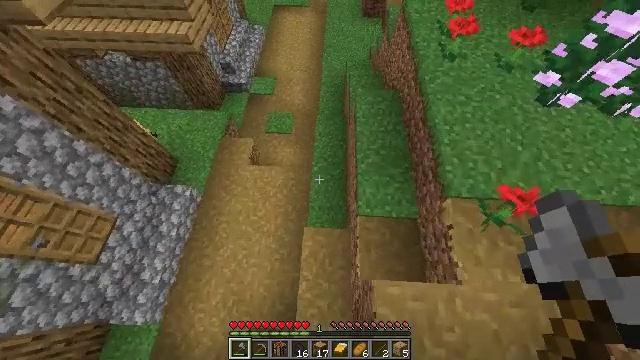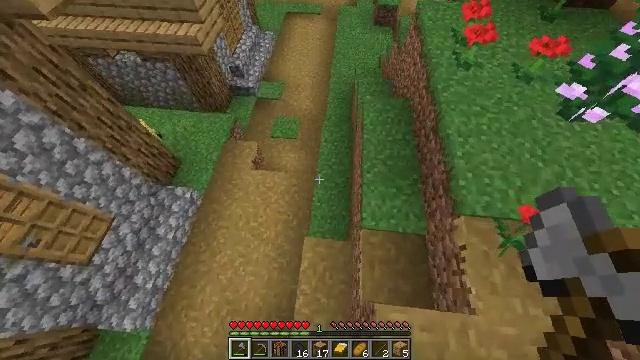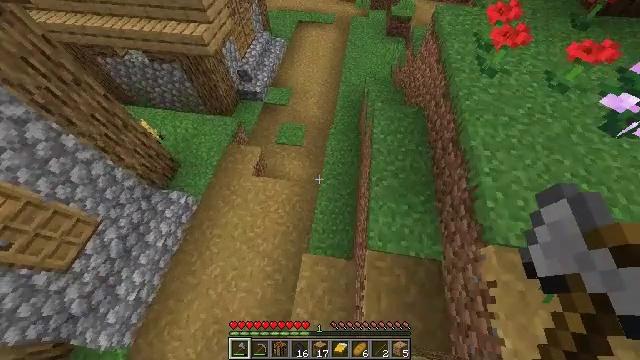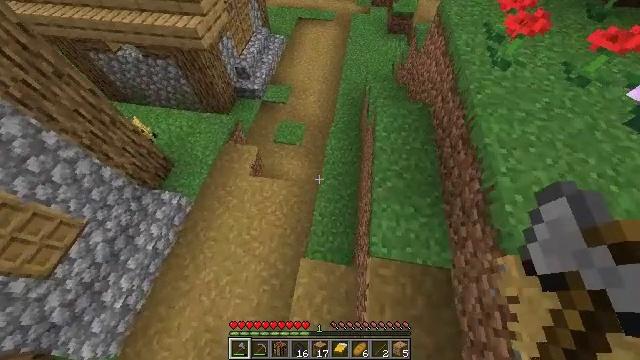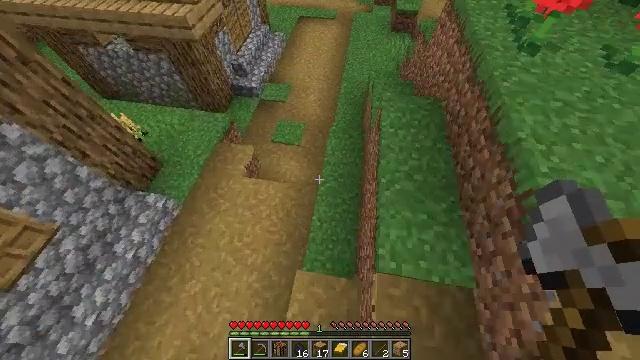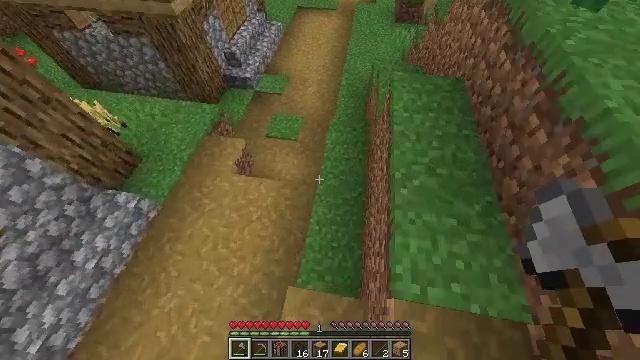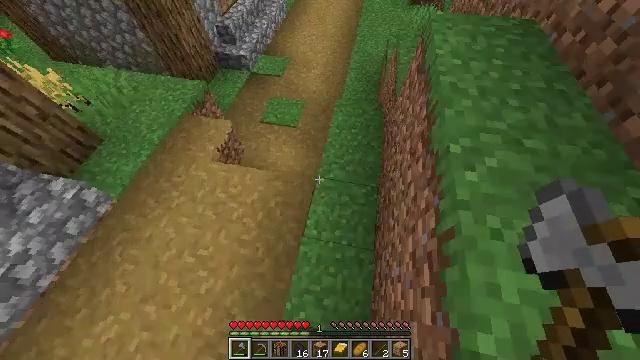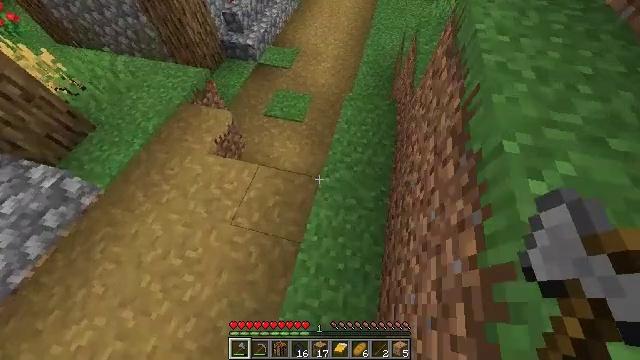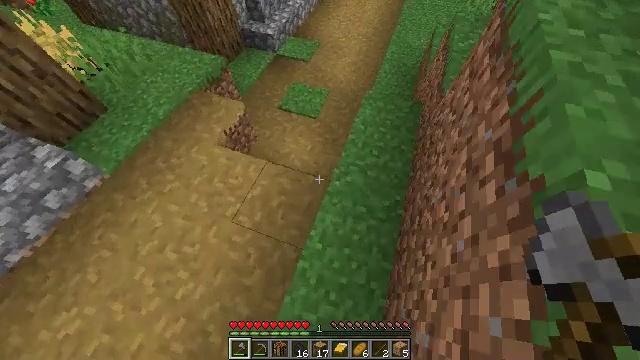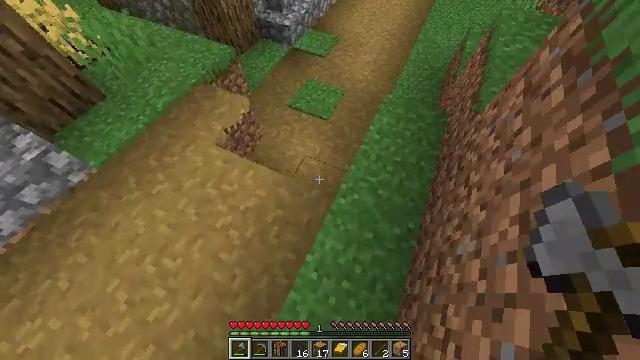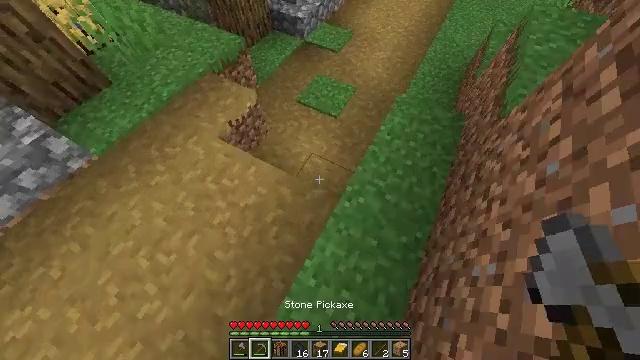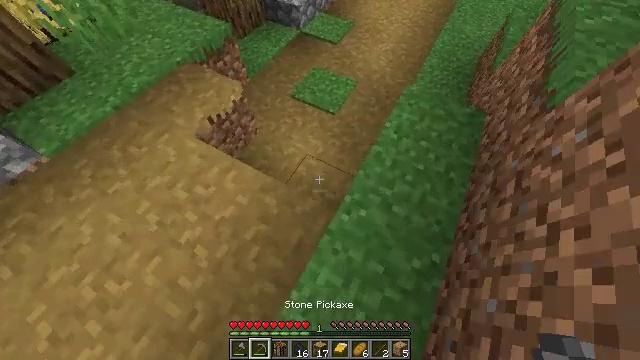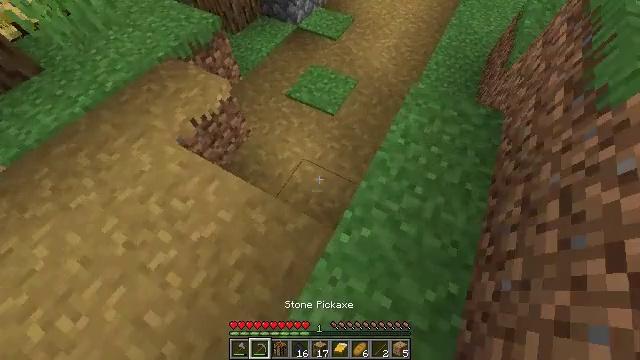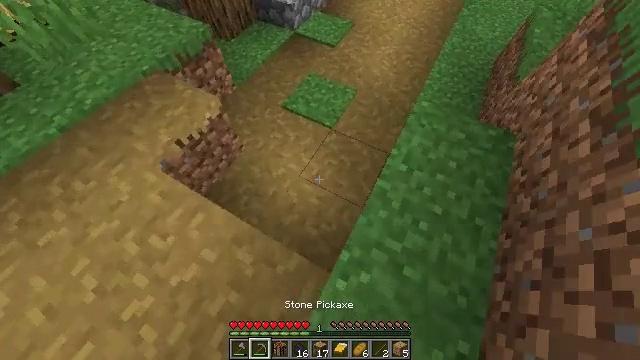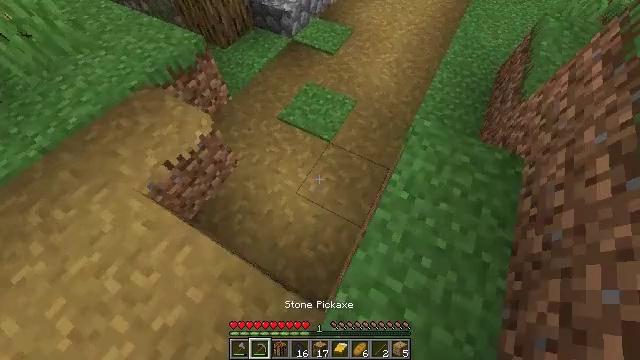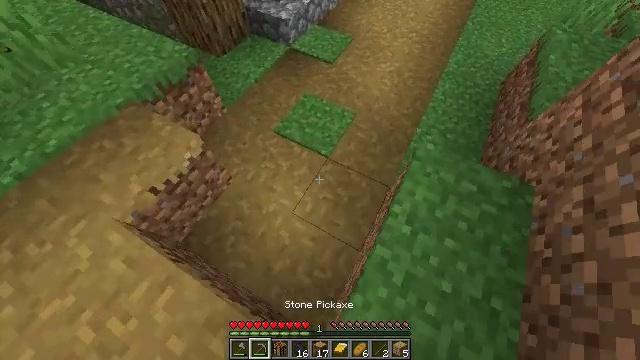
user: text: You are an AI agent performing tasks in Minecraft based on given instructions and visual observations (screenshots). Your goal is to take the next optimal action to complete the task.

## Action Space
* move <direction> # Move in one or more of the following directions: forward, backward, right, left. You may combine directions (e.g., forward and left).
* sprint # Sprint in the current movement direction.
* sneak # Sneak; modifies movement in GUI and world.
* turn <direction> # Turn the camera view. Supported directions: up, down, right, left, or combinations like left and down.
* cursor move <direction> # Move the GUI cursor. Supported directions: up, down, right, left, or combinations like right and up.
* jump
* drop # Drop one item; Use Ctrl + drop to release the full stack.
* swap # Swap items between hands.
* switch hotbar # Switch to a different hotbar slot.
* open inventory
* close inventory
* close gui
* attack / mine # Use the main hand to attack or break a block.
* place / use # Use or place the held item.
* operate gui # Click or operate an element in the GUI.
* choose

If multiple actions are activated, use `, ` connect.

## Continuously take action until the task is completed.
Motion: motion action
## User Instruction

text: Attack the grass path to restore it to dirt.
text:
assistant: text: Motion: move forward, sprint, turn left and up
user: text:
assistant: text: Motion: move forward, sprint, turn left and up
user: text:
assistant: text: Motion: move forward, sprint
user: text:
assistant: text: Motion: move forward, sprint
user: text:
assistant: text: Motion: move forward, sprint
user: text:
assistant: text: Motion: move forward, sprint, turn left
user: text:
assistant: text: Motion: move forward, sprint, turn left
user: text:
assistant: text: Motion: move forward, sprint, turn left
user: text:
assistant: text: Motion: move forward, sprint, turn left and down
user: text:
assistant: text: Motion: move forward, sprint, turn left
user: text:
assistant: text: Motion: move forward, sprint
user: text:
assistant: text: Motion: move forward, sprint
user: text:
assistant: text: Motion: move forward, sprint
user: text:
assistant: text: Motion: move forward, sprint
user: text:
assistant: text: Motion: move forward, sprint
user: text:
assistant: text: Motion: move forward, sprint, turn right and up
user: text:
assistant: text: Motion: move forward, sprint, turn right and up
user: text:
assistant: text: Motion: move forward, sprint, turn right and up
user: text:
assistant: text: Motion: move forward, sprint
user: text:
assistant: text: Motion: move forward, sprint
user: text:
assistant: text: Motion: move forward, sprint
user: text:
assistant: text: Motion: move forward, sprint
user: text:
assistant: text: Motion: move forward, sprint
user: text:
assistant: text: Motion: move forward, sprint
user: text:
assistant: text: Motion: move forward, sprint, attack / mine
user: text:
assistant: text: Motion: move forward, sprint, attack / mine
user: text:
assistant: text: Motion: move forward, sprint, turn right and down, attack / mine
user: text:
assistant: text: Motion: move forward, sprint, turn down, attack / mine
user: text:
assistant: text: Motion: move forward, turn down, attack / mine
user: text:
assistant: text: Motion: move forward, turn down, attack / mine